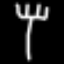
Label: fork